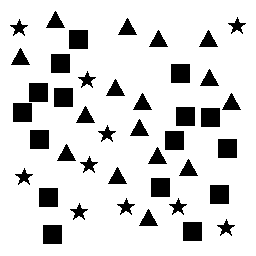
Squares: 16
Triangles: 16
Stars: 10
Total shapes: 42